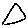
Label: triangle